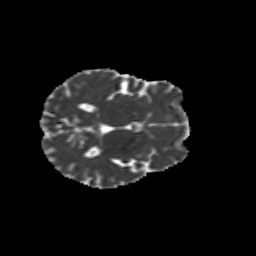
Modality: MD
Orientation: axial
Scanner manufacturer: siemens
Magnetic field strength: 3 T
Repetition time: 9.2 s
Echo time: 0.084 s